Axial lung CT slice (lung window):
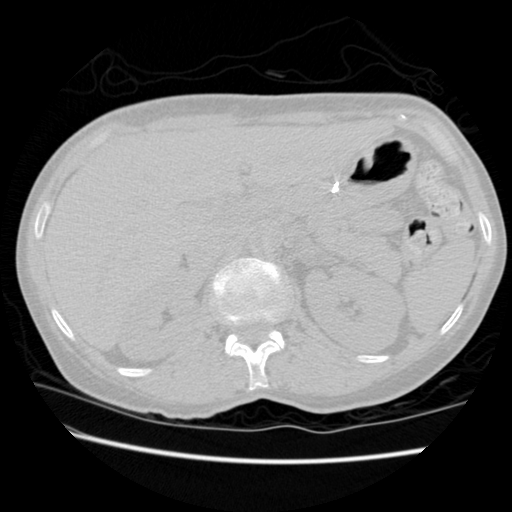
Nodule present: no